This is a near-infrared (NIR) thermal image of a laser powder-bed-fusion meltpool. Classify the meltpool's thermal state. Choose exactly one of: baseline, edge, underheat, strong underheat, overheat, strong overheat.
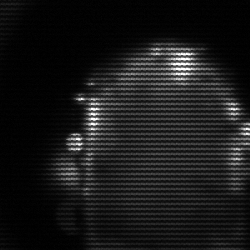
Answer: baseline